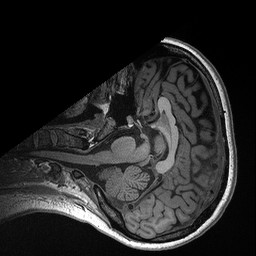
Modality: T1w
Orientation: axial
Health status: healthy
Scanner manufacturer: siemens
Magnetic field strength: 3 T
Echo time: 0.00298 s